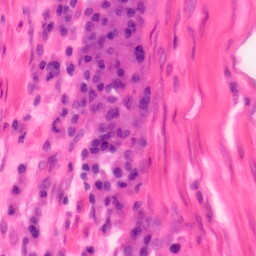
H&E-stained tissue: Colon